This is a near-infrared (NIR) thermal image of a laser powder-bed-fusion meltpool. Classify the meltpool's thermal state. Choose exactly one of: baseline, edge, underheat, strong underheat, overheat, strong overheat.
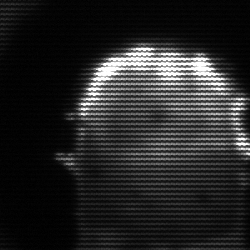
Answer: baseline